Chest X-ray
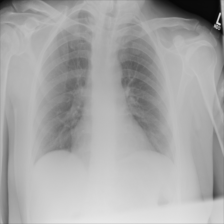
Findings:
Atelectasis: negative
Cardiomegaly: negative
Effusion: negative
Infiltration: negative
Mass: negative
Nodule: negative
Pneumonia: negative
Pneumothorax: negative
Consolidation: negative
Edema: negative
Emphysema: negative
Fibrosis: negative
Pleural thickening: negative
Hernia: negative